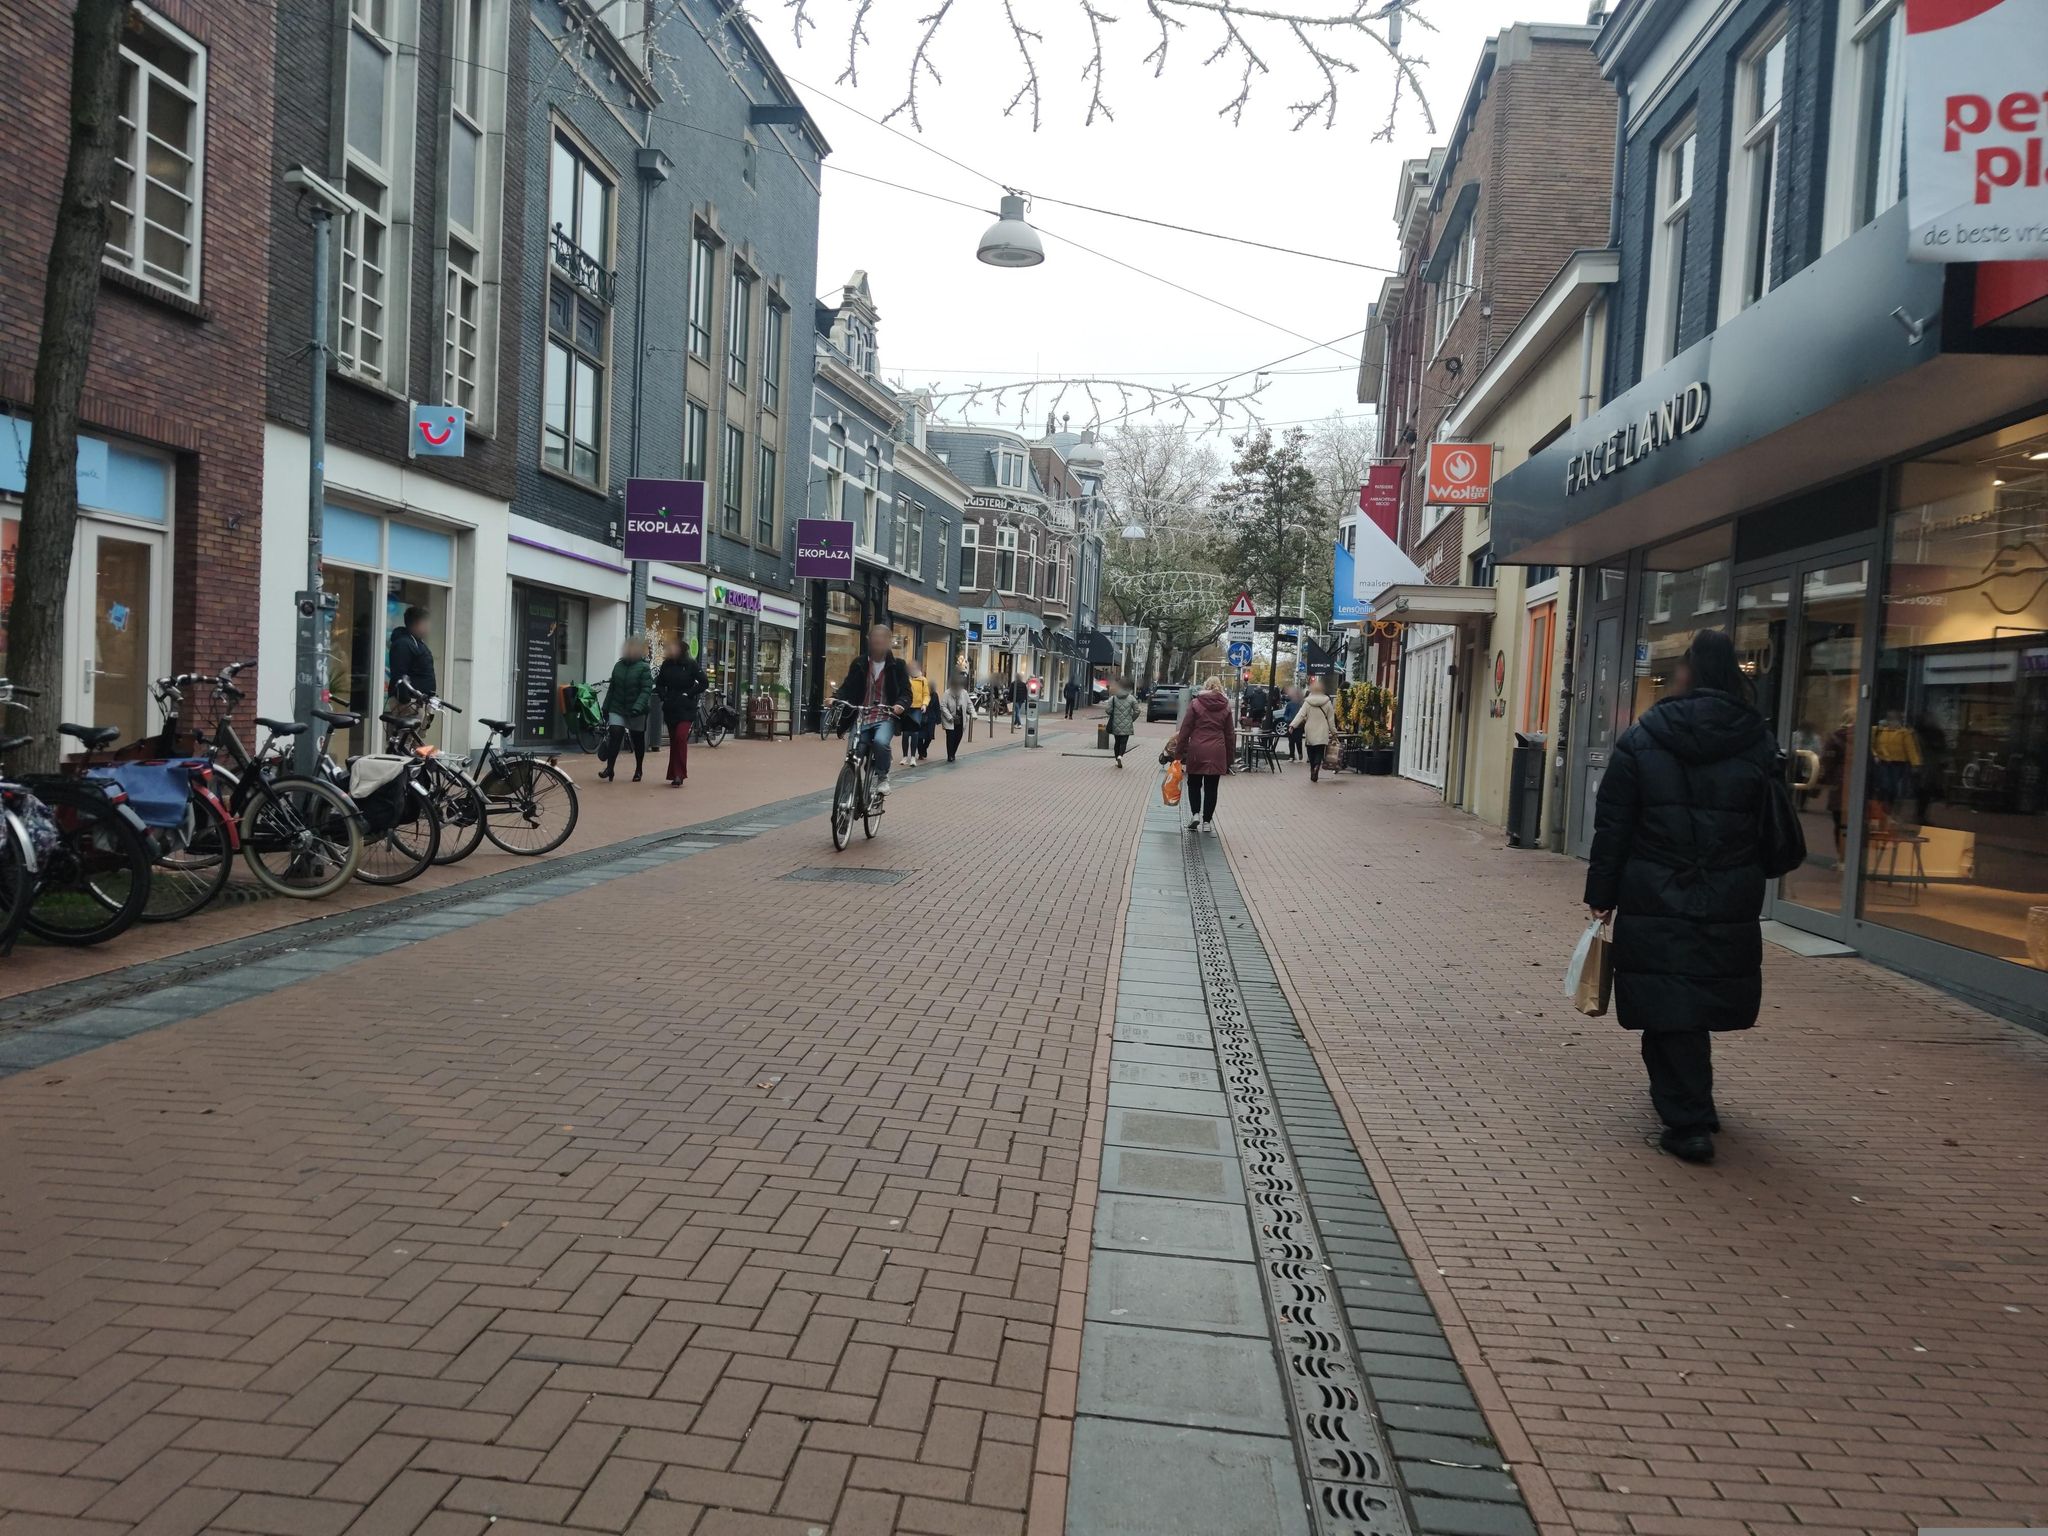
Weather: clear
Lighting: day
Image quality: good
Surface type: walking surface
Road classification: residential, pedestrian
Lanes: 1
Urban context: urban centre
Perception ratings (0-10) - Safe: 8.07, Lively: 9.13, Beautiful: 8.66, Boring: 2.14, Depressing: 6.73, Wealthy: 7.91